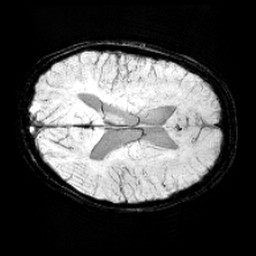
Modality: minIP
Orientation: axial
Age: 11
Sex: male
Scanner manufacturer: siemens
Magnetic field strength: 3 T
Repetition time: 0.027 s
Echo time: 0.02 s